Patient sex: F
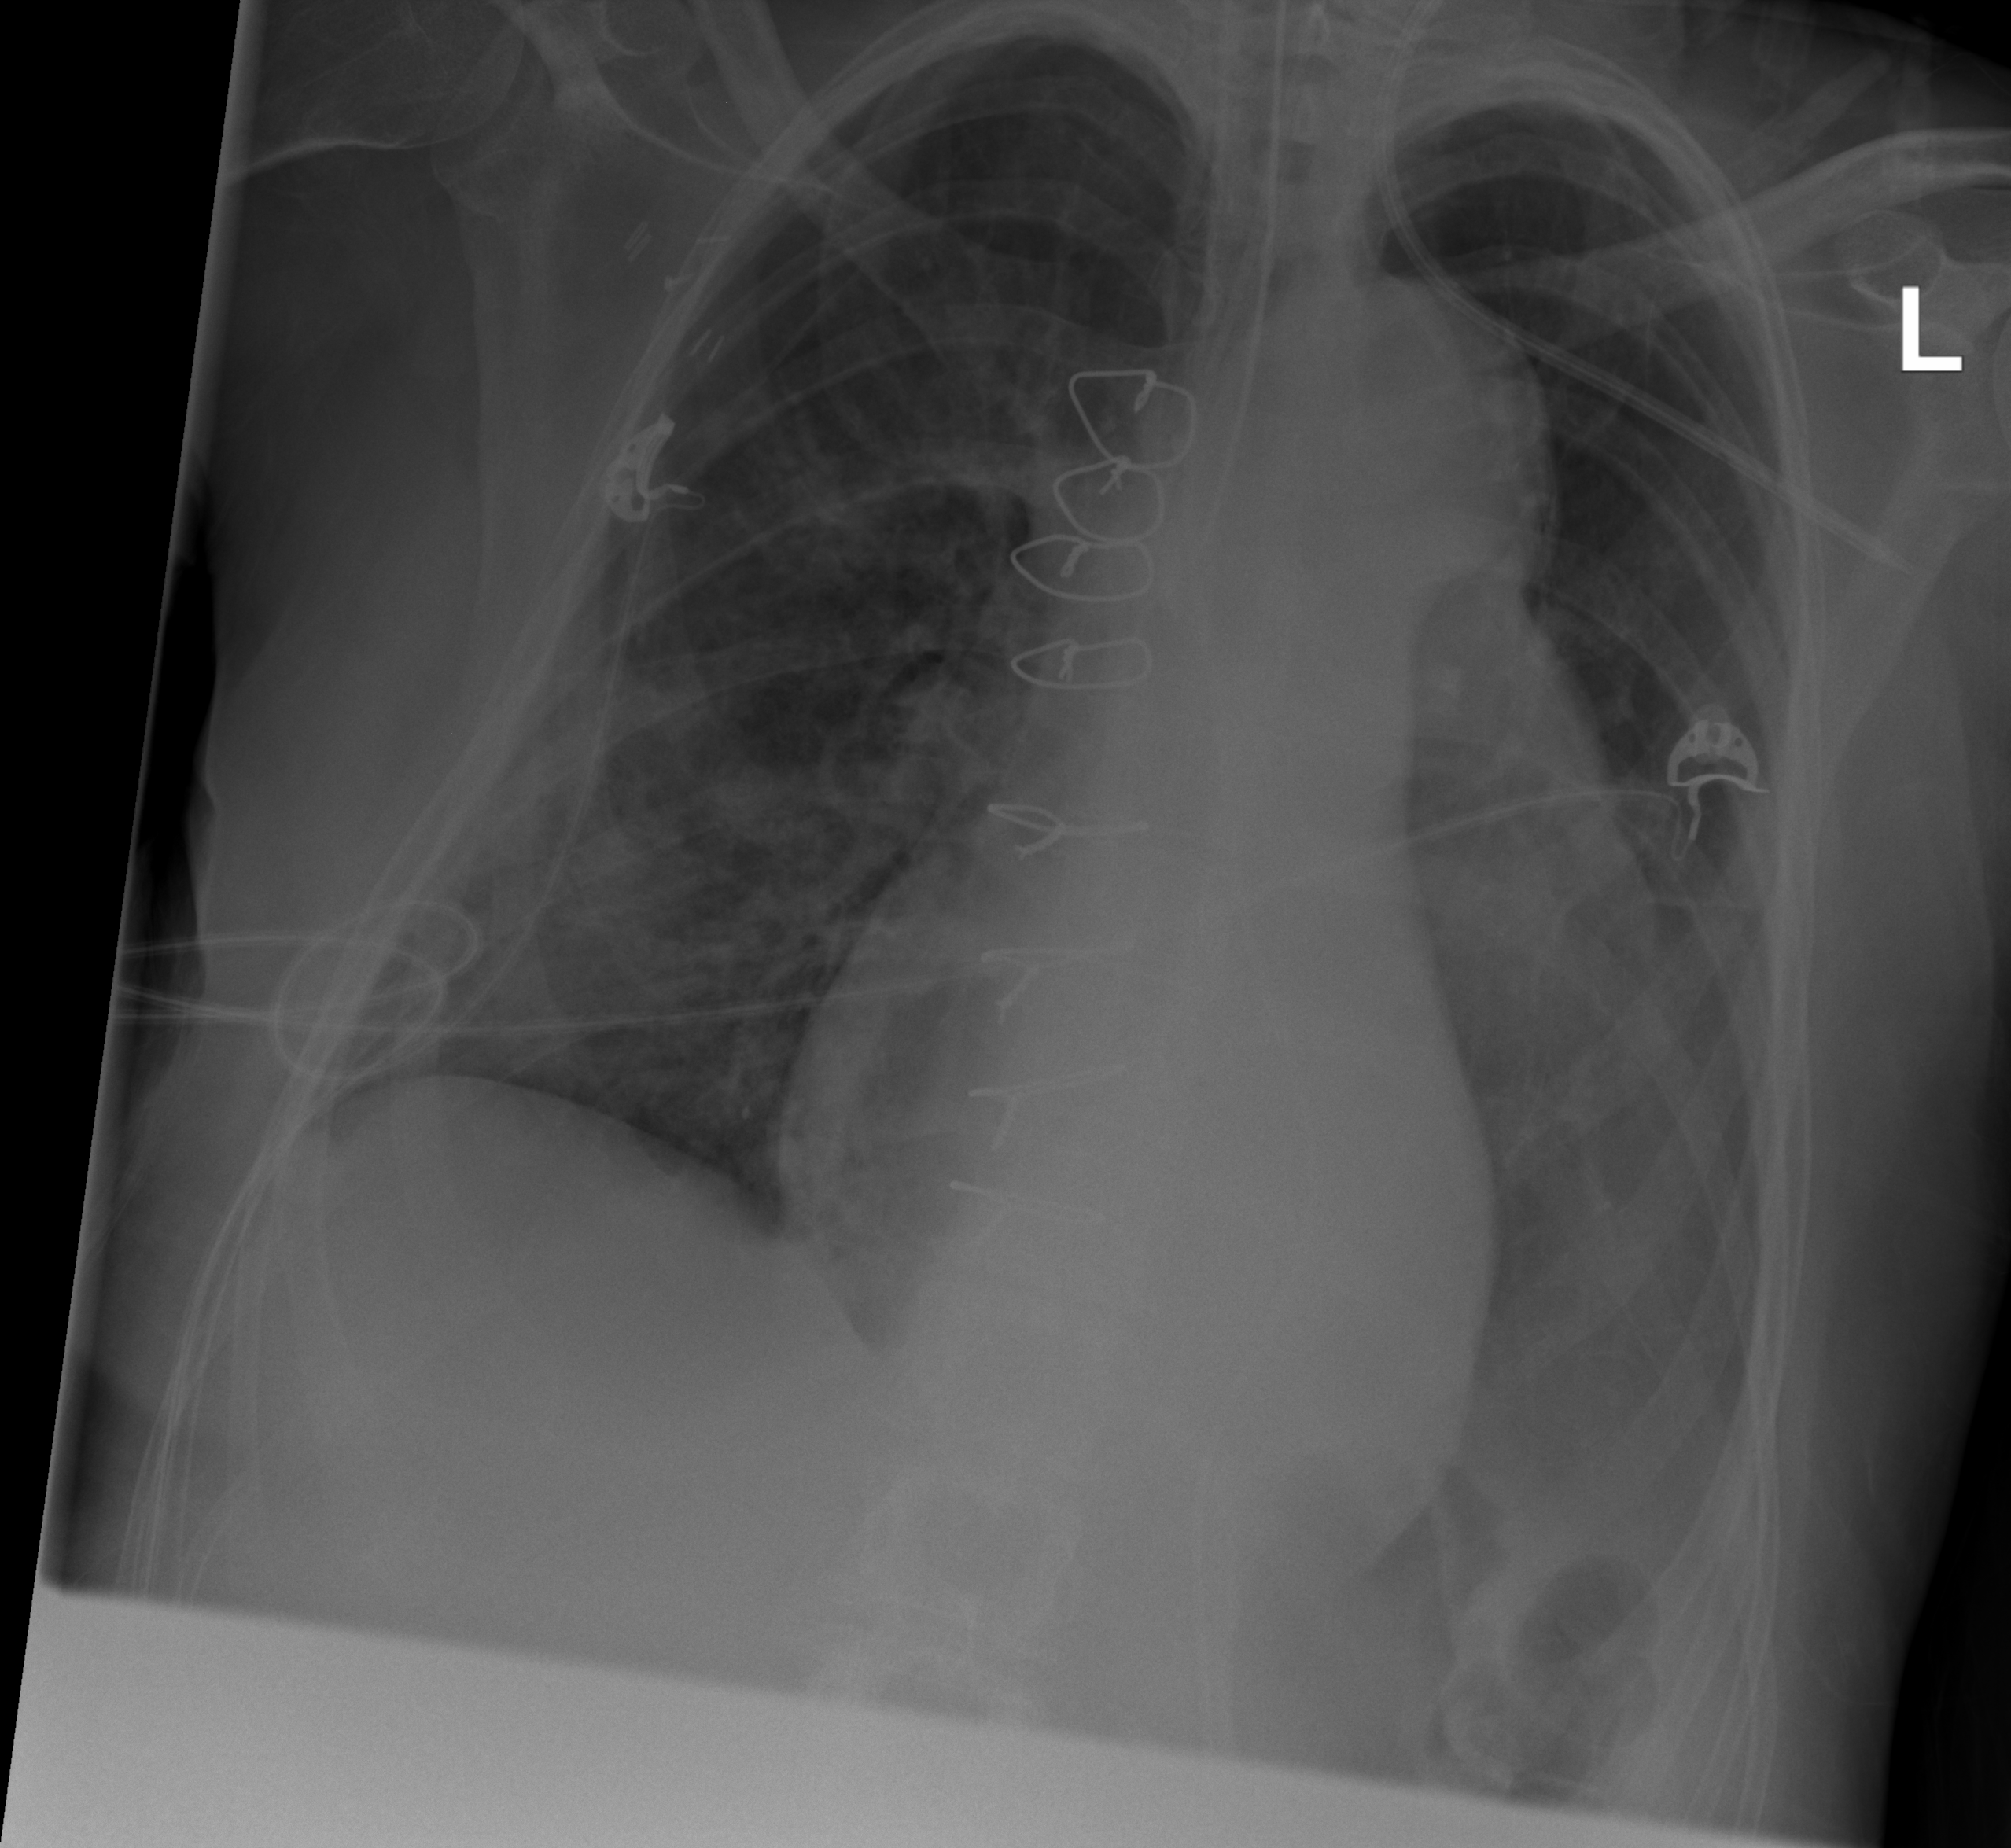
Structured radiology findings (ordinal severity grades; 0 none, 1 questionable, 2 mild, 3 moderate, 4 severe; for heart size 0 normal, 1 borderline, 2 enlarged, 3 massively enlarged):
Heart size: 2
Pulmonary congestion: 2
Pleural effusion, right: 0
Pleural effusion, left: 1
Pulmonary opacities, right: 2
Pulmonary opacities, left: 0
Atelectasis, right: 2
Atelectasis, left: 2